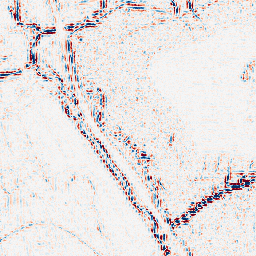
Category: wavelet
Decomposition family: wavelet_reverse_biorthogonal
Decomposition parameters: wavelet: rbio1.3
level: 2
Upsampling method: sinc_hamming
Upsampling parameters: scale: 8
kernel_size: 16
Upsampling scale: 8